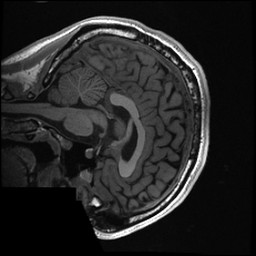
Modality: T1w
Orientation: sagittal